Interaction volume radius: 10 \u00c5
Interaction volume height: 20 \u00c5
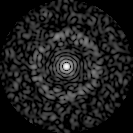
Disorder parameter: 0.8488